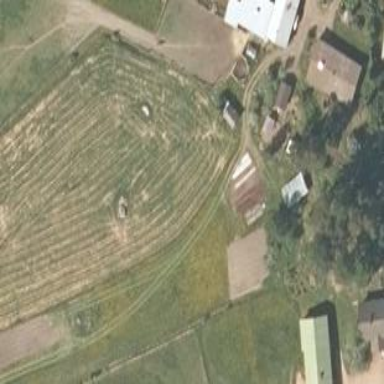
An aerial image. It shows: Farmyard area.